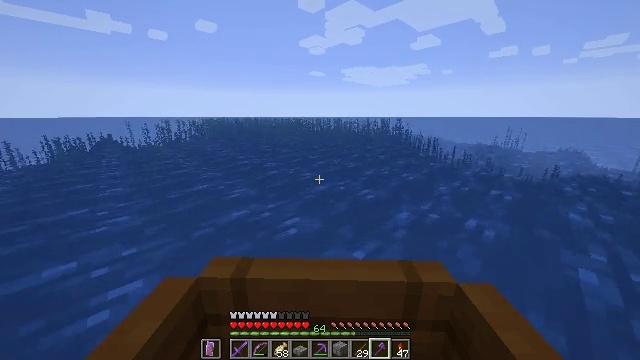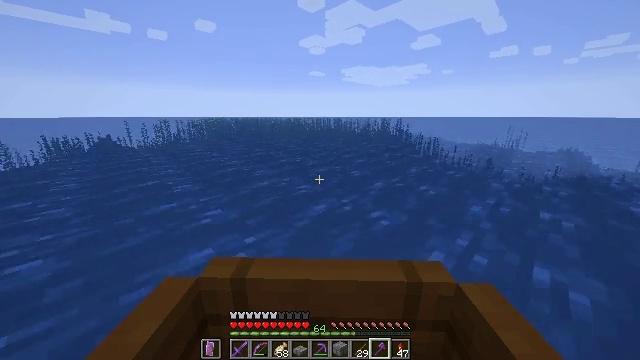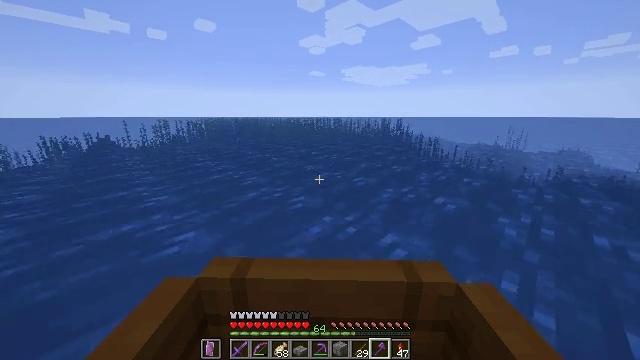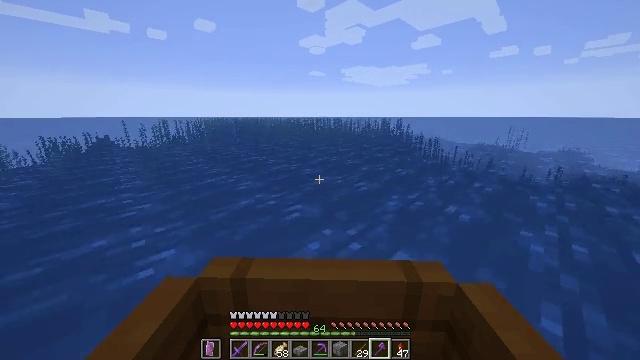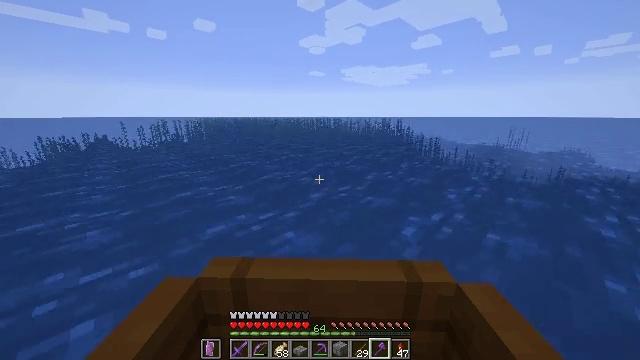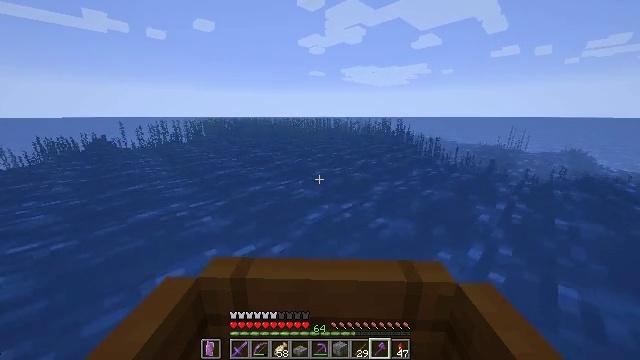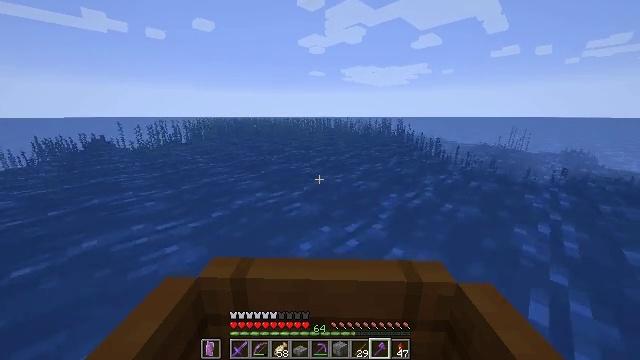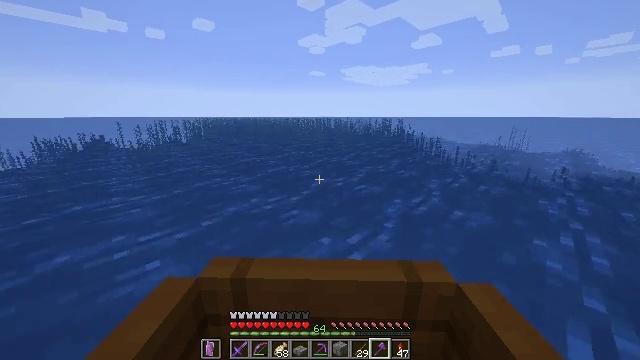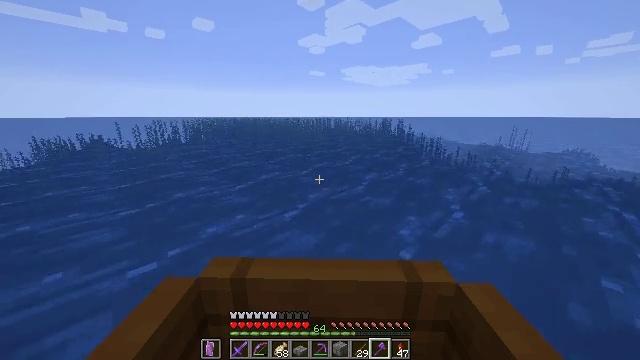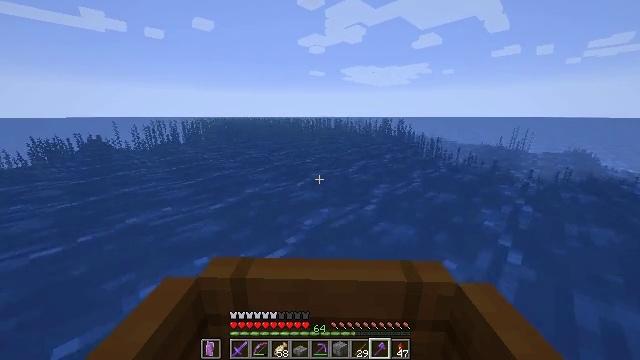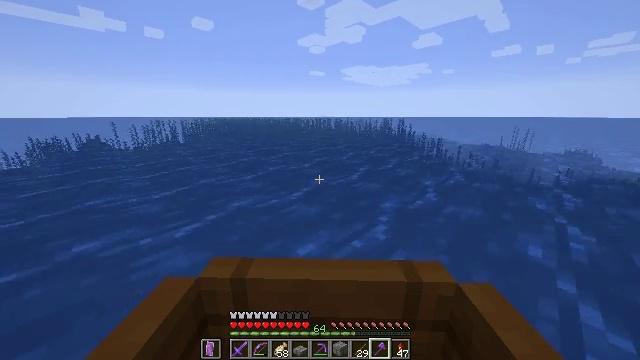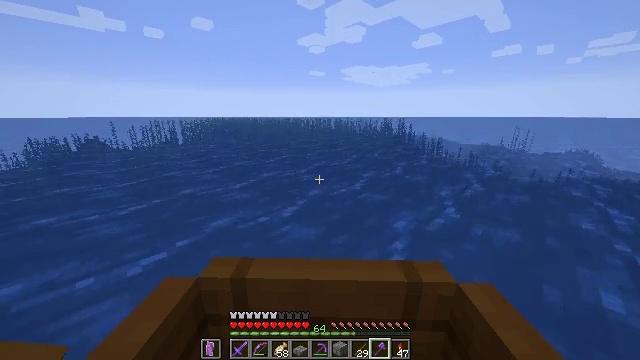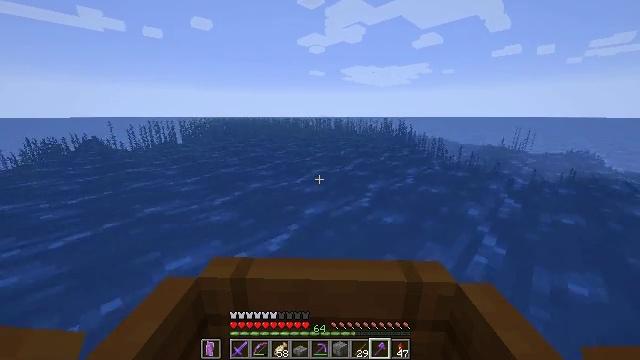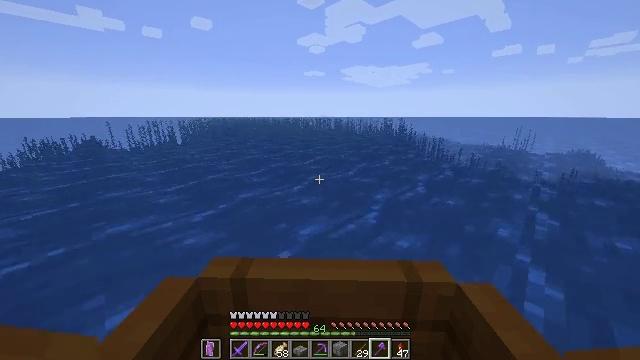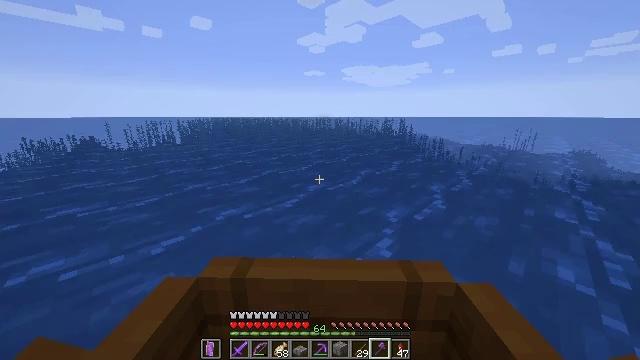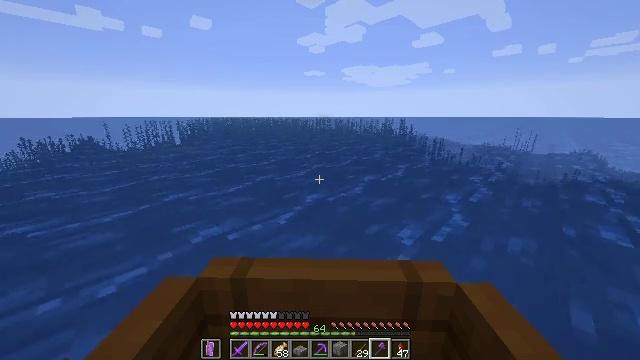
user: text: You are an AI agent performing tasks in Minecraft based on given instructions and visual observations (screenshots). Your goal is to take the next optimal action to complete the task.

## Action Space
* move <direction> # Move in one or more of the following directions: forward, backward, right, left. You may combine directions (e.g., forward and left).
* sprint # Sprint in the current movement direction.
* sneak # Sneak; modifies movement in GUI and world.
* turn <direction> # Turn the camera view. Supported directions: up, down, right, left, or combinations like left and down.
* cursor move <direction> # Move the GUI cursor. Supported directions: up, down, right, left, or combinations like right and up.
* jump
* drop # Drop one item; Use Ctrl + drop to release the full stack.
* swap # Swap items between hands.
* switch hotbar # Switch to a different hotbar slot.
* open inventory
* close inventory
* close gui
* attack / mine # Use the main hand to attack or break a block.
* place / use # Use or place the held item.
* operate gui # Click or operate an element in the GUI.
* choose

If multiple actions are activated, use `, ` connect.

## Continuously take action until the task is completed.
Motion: motion action
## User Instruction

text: Mine the blast furnace.
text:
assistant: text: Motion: move forward, sprint
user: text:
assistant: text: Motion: move forward, sprint
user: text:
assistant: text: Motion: move forward, sprint
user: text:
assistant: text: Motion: move forward, sprint
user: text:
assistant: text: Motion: move forward, sprint
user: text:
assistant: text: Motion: move forward, sprint
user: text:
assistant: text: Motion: move forward, sprint
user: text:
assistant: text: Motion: move forward, sprint
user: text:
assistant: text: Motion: move forward, sprint
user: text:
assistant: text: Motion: move forward, sprint
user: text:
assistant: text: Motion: move forward, sprint
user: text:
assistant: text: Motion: move forward, sprint
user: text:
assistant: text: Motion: move forward, sprint
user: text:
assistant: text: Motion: move forward, sprint
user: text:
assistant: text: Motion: move forward, sprint
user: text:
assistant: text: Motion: move forward, sprint
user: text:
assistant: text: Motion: move forward, sprint
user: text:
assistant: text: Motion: move forward, sprint
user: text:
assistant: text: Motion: move forward, sprint
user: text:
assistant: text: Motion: move forward, sprint
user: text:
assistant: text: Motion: move forward, sprint
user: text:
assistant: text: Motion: move forward, sprint
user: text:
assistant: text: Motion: move forward, sprint
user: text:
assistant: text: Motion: move forward, sprint
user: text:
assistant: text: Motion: move forward, sprint
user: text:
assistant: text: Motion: move forward, sprint
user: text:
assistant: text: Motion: move forward, sprint
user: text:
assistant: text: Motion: move forward, sprint
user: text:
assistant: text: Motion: move forward, sprint
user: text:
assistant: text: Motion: move forward, sprint